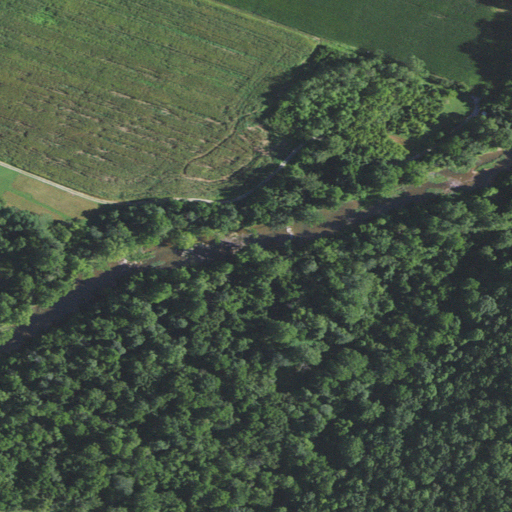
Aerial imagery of valley in Missouri named Cody Hollow containing deciduous forest, cultivated crops, woody wetlands, pasture, and open development